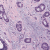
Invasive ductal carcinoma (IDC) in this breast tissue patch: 1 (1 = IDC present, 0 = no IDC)